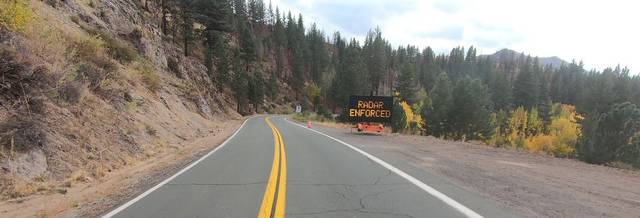
Region: United States
Coordinates: 38.696, -119.773